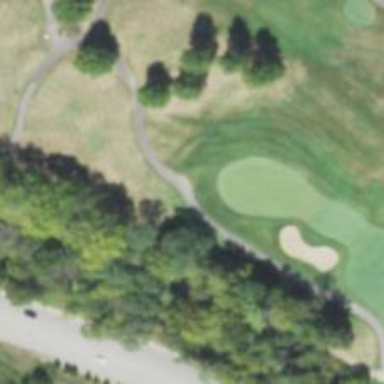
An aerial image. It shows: Path used for both walking and golf.